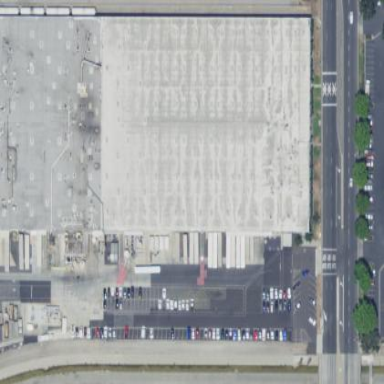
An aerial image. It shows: Warehouse building.